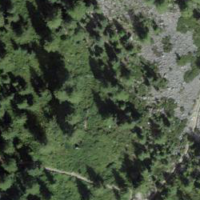
EUNIS habitat code: 43
Species observed at this site:
Lonicera caerulea